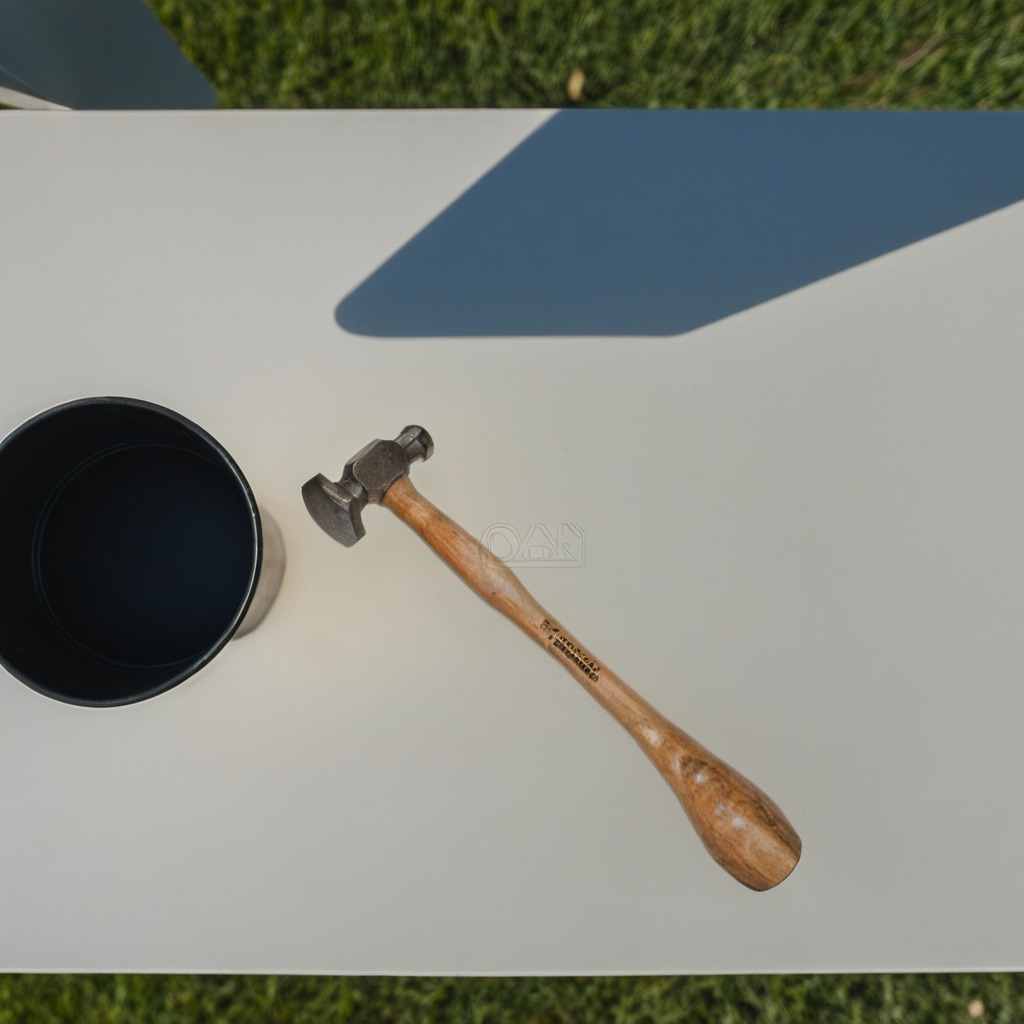
A hammer is lying on the textured surface of a clean utility table.